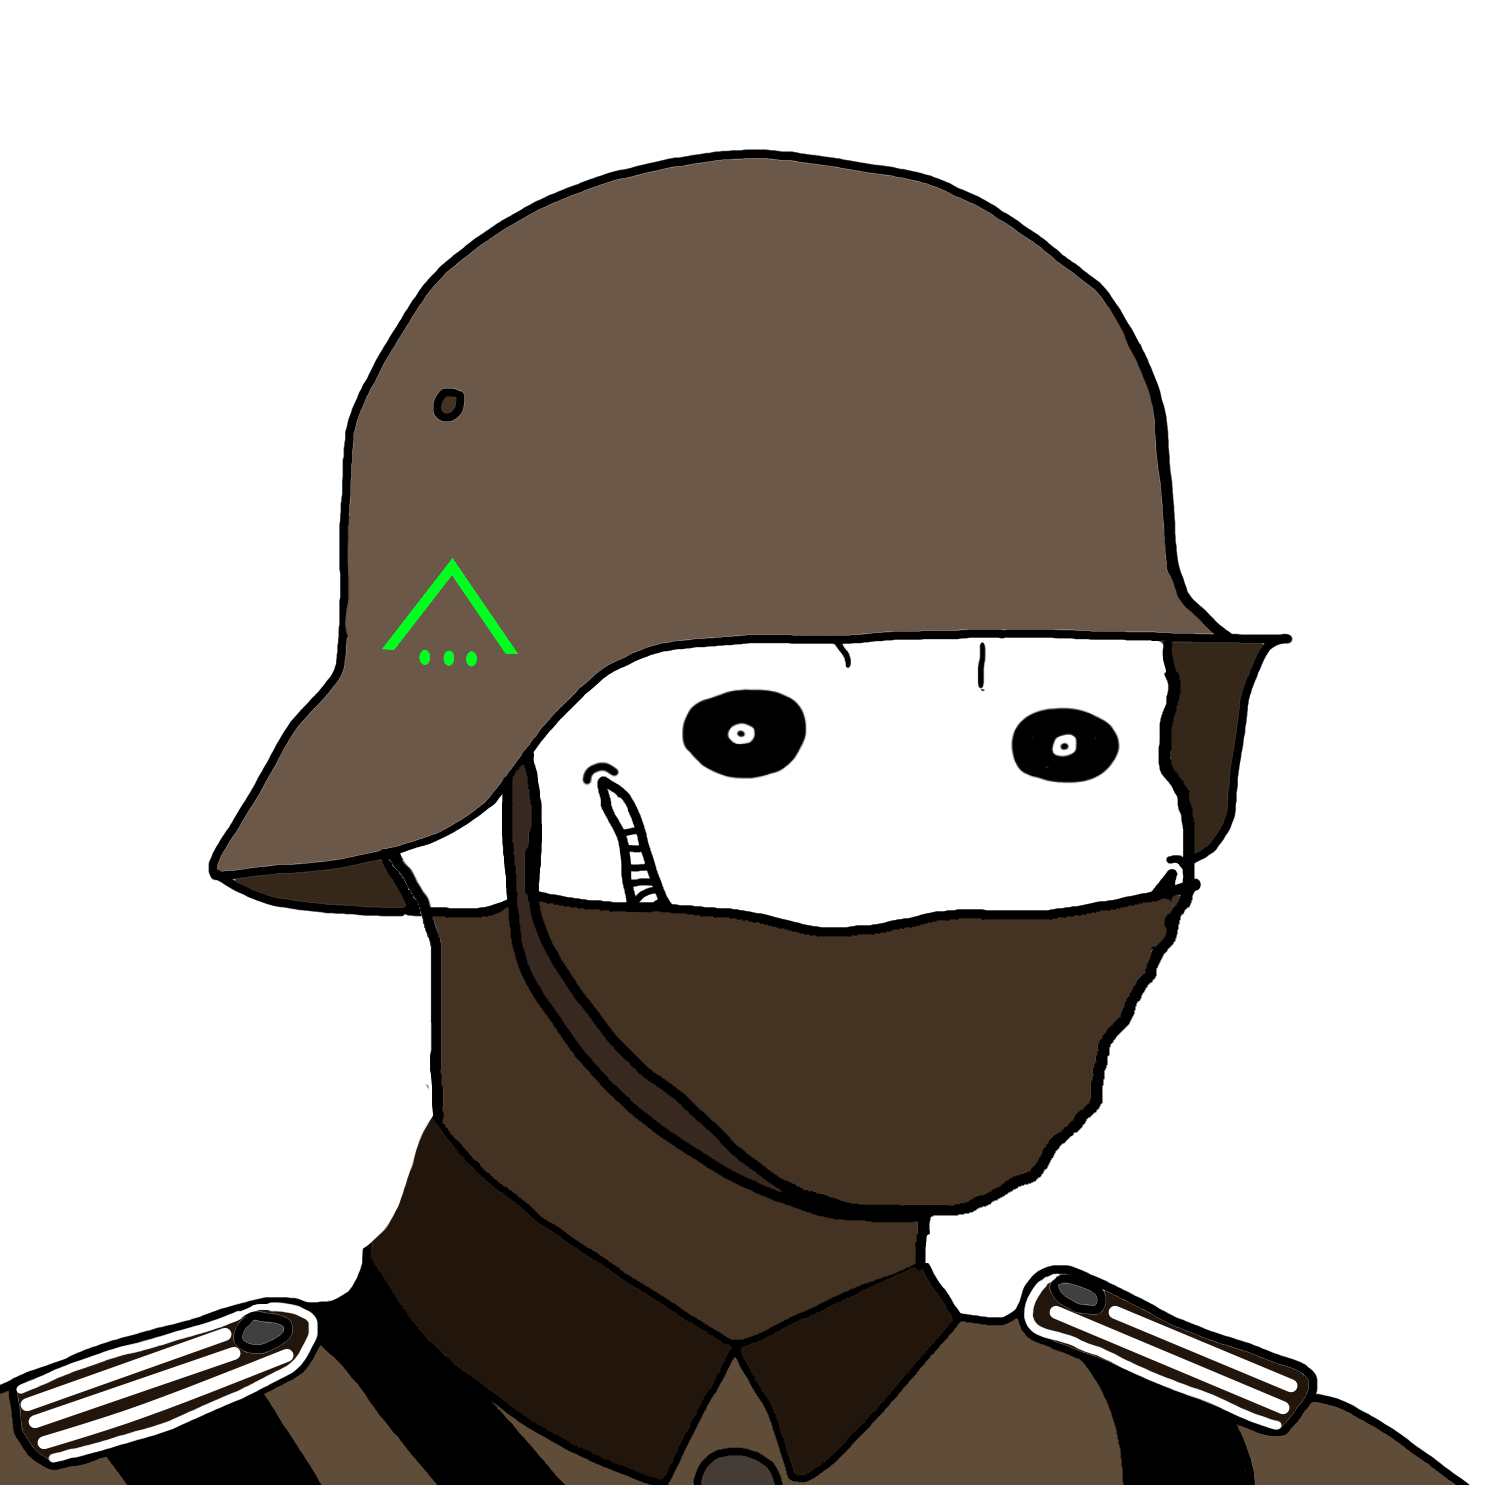
Label: 5_Oomer